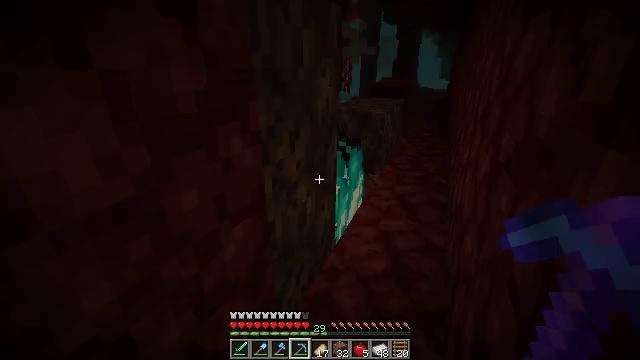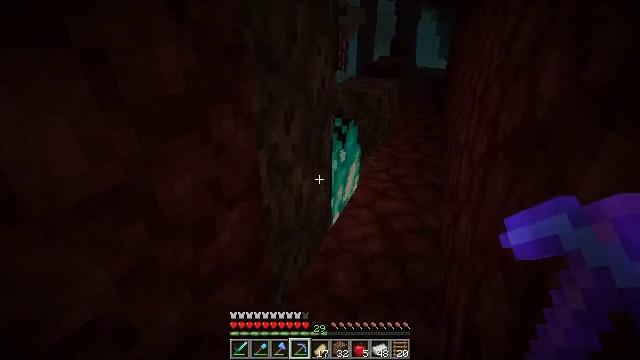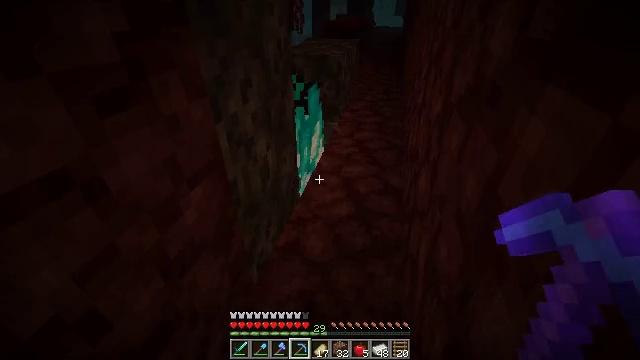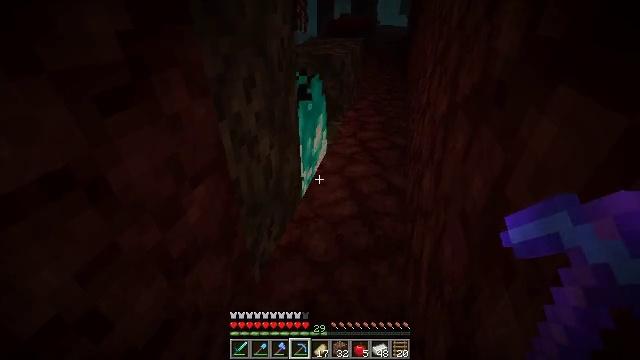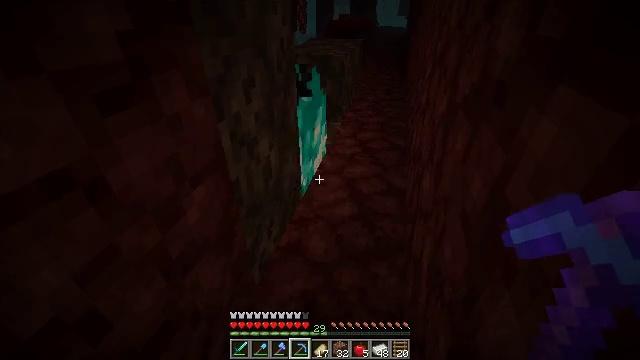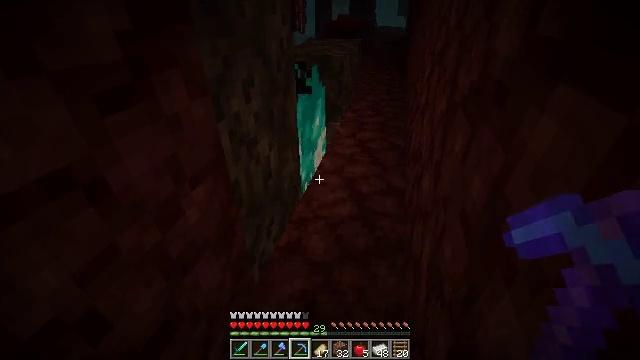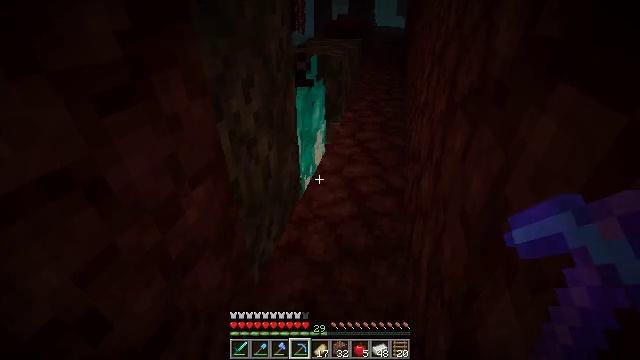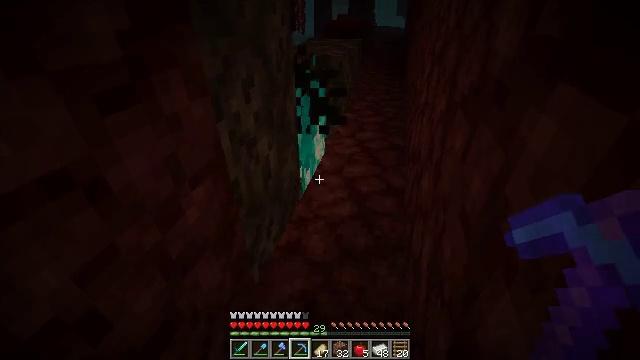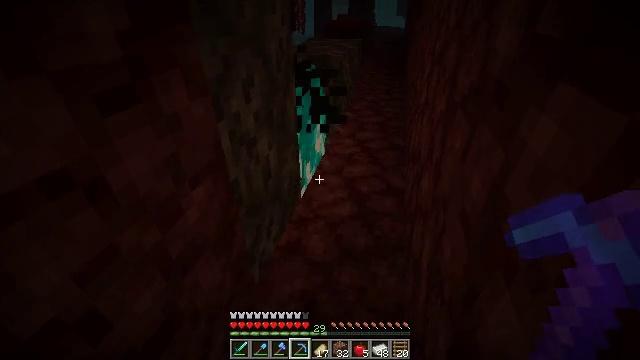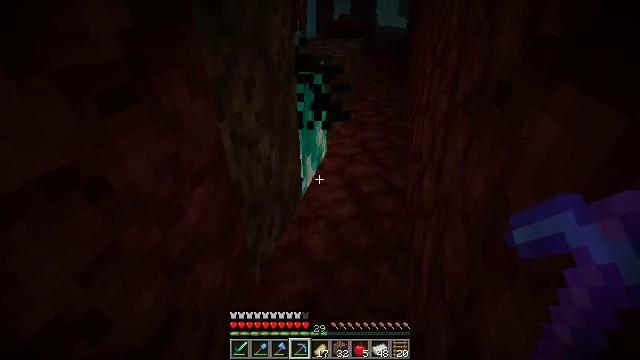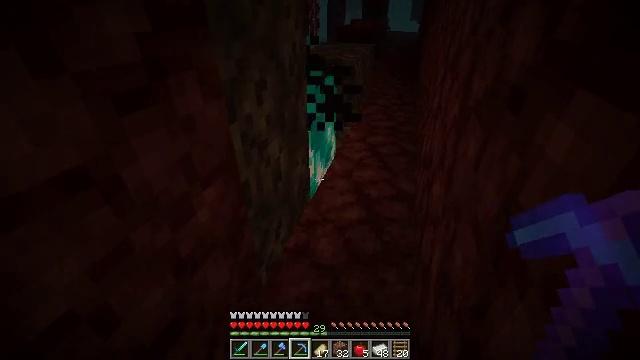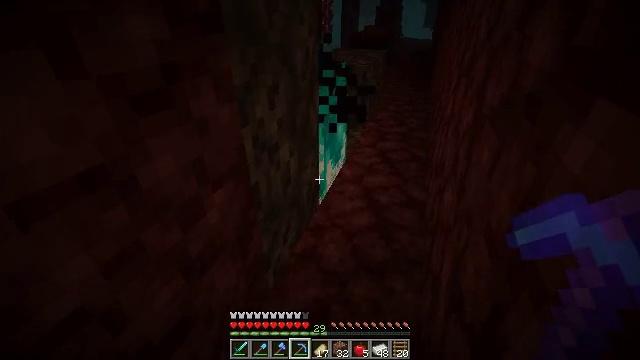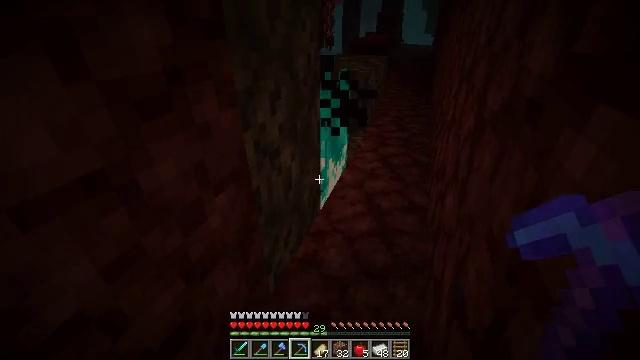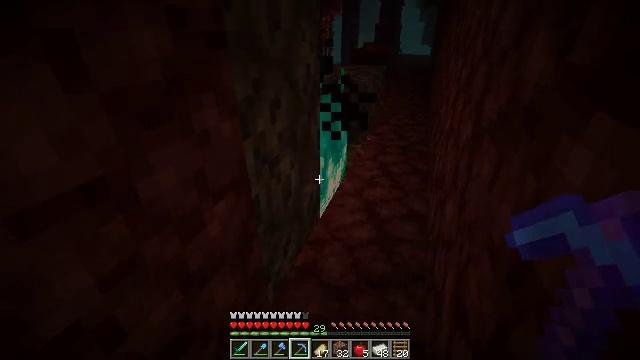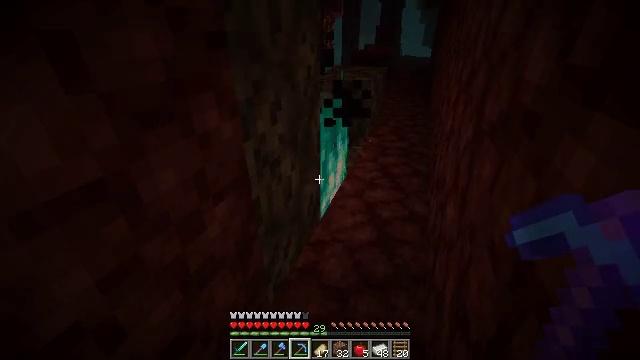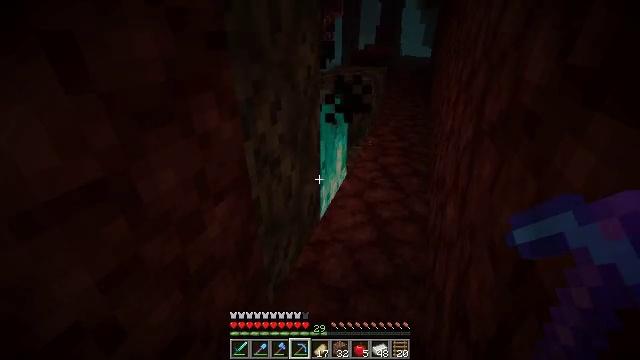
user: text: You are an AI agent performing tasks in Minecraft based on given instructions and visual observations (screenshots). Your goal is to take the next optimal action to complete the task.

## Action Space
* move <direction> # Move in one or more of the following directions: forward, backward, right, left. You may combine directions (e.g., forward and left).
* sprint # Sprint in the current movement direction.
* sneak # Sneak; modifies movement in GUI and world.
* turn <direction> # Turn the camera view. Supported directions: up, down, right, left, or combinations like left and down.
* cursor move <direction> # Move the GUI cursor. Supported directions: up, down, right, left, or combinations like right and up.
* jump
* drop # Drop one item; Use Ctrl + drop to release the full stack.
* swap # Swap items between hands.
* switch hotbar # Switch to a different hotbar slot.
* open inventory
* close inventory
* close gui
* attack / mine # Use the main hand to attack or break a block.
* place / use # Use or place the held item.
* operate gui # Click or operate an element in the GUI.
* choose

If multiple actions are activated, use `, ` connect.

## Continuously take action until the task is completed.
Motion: motion action
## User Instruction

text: Extinguish the soul fire.
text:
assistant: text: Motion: no_op
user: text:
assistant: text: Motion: turn right and down
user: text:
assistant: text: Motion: no_op
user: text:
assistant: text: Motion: no_op
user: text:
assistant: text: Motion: no_op
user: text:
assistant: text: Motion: no_op
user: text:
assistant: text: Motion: no_op
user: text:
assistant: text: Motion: no_op
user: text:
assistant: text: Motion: no_op
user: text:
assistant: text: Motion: turn left
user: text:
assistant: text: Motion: turn left and up
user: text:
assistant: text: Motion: turn up
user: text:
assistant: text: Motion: turn up
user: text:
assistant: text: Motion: no_op
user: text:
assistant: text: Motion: no_op
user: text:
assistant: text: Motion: no_op
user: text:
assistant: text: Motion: turn right and down
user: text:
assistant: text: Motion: no_op
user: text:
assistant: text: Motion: no_op
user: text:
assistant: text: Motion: no_op
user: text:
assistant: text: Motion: no_op
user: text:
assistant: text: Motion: attack / mine
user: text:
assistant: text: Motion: attack / mine
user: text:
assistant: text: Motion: attack / mine
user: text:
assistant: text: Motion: no_op
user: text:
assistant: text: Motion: no_op
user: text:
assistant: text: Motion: no_op